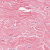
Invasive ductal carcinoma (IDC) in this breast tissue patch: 0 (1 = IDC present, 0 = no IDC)